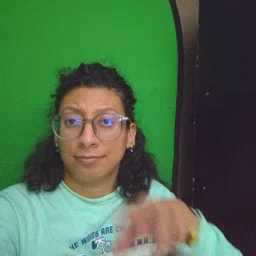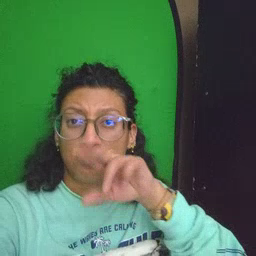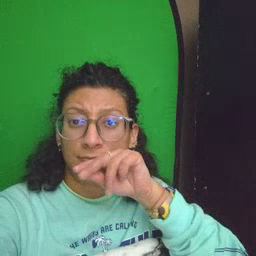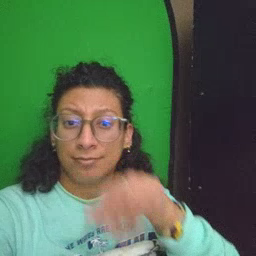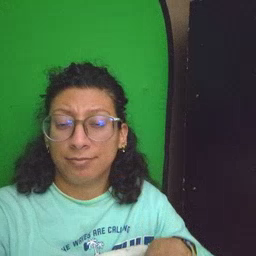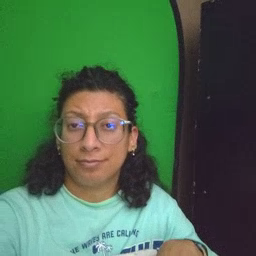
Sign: duck